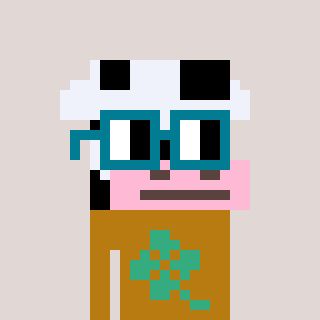
a pixel art character with square dark green glasses, a cow-shaped head and a gold-colored body on a warm background